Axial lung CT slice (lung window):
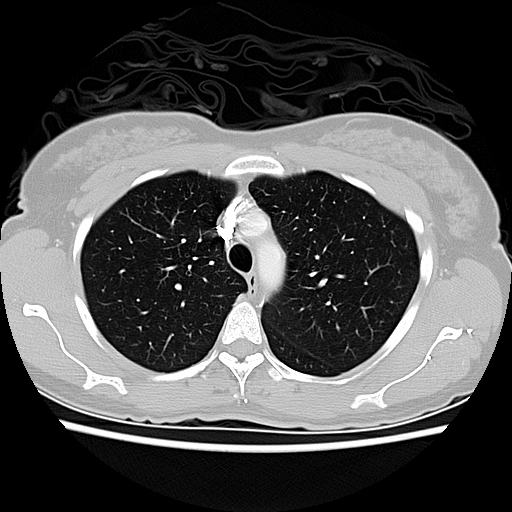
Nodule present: no